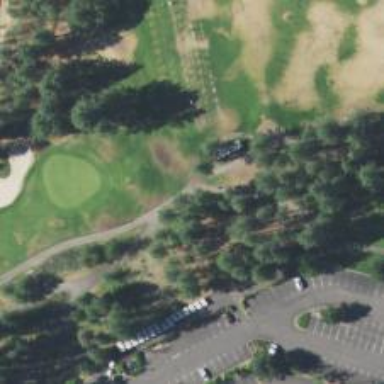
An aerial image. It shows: Path designed for golf carts.